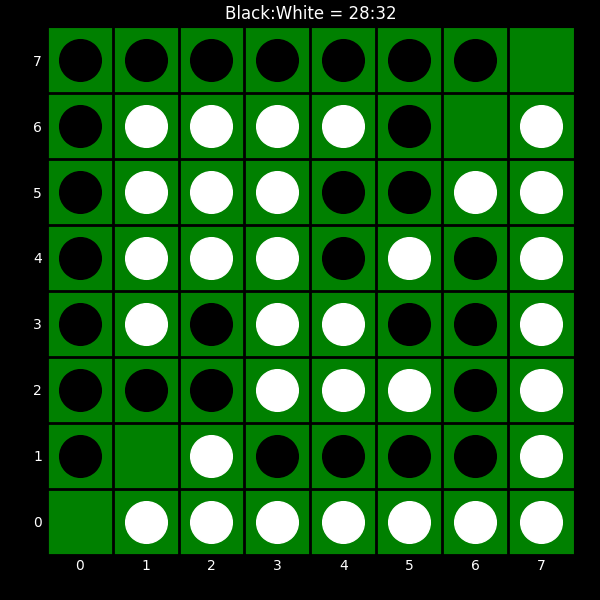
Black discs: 28
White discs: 32